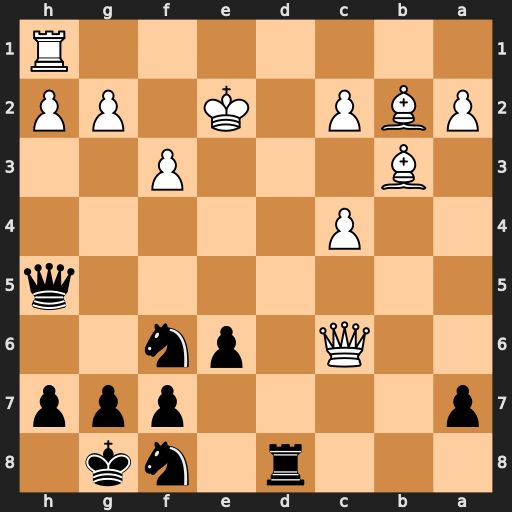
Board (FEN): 3r1nk1/p4ppp/2Q1pn2/7q/2P5/1B3P2/PBP1K1PP/7R
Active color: b
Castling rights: -
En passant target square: -
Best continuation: Qg5 f4 Qxf4 Qf3 Qd2+